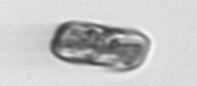
Label: Ephemera